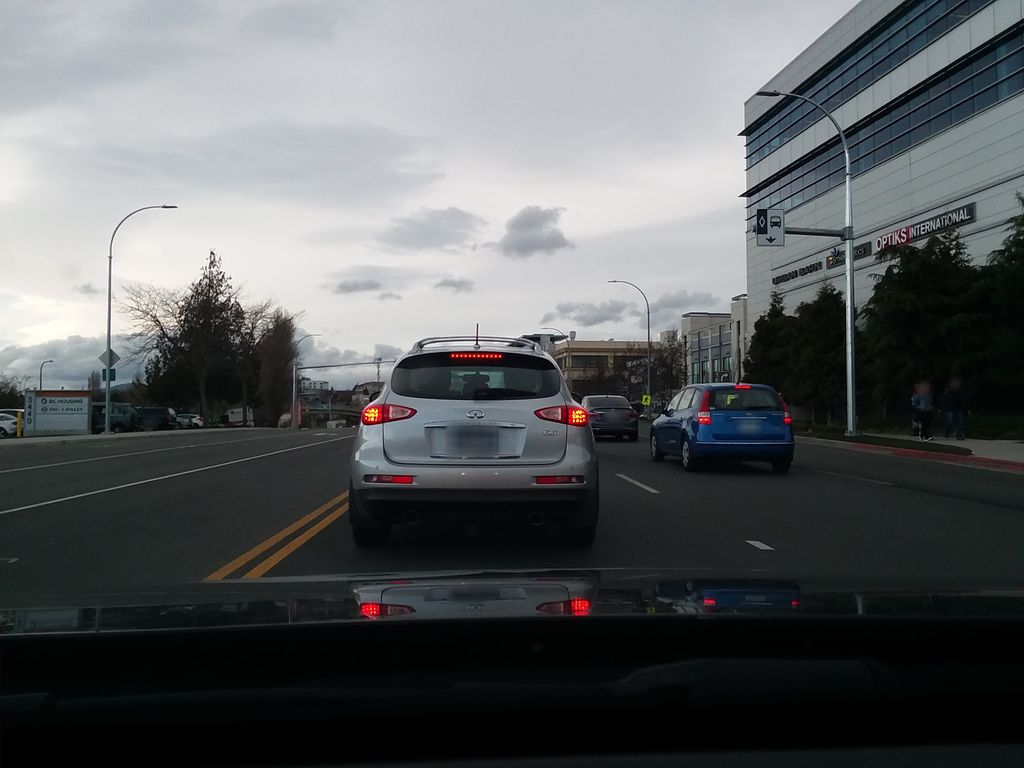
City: victoria